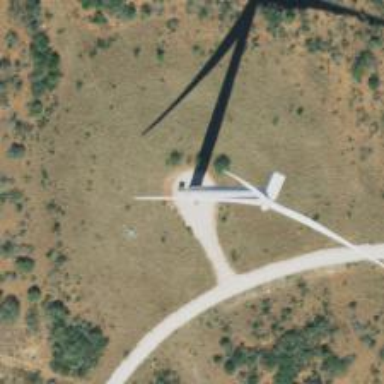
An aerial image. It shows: Wind generator powered by horizontal axis wind turbine.